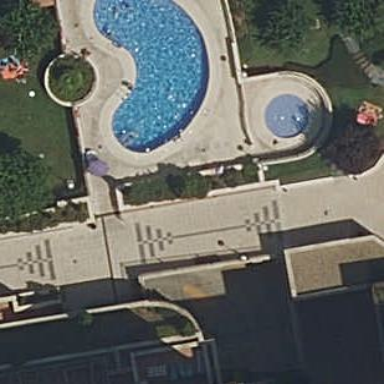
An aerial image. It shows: Swimming pool located in leisure land.